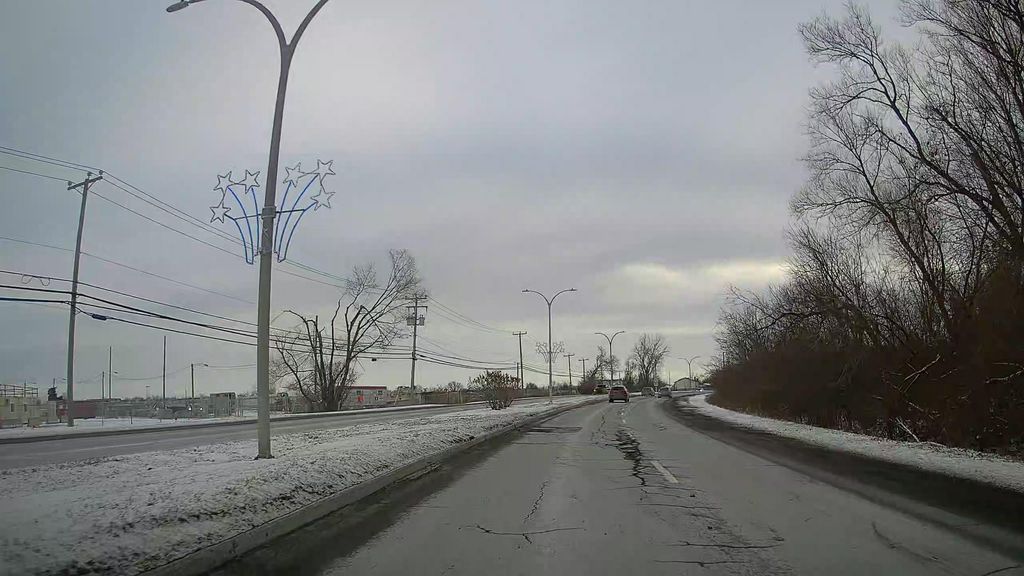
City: montreal